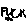
Label: car